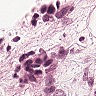
Metastatic tissue present: yes